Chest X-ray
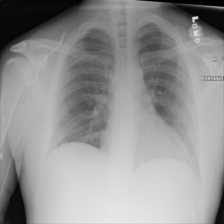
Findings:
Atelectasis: negative
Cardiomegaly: negative
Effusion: negative
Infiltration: negative
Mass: negative
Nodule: negative
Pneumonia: negative
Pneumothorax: negative
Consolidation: negative
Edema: negative
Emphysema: negative
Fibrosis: negative
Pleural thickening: negative
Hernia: negative